Brain MRI, t1w sequence, axial 2D slice.
Patient: age 25, sex F, weight 78 kg, height 1.78 m
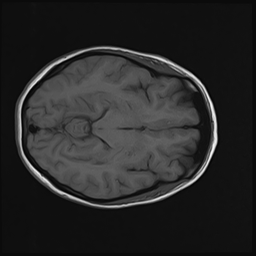